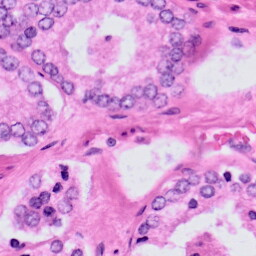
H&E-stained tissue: Prostate